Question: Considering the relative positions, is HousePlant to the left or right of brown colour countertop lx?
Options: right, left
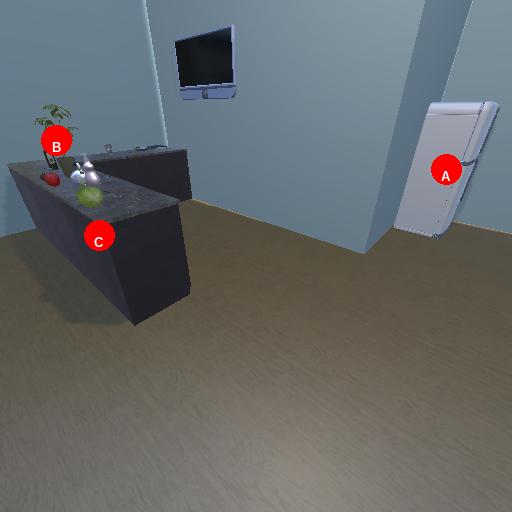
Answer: right